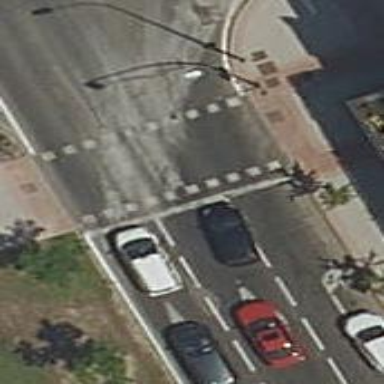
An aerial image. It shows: Road crossing with traffic signals.